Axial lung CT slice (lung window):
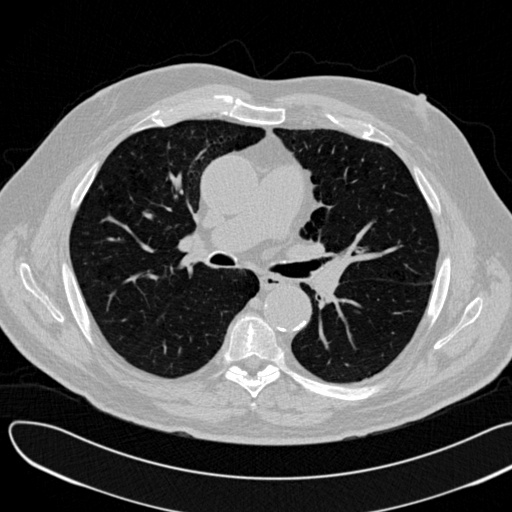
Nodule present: no